Field crop: maize
Growth stage: 2
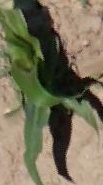
Species: maize